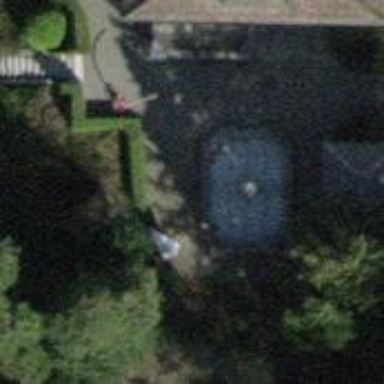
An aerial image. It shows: Beautiful fountain.